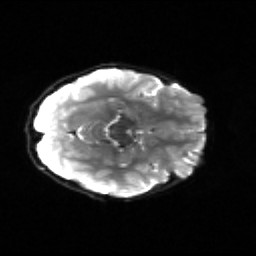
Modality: sbref
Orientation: axial
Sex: female
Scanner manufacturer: siemens
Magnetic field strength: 3 T
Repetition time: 5 s
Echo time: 0.071 s